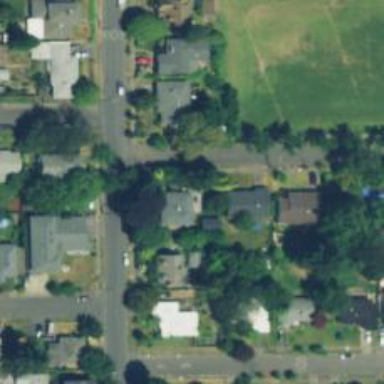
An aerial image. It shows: Residential road with sidewalk on the left.